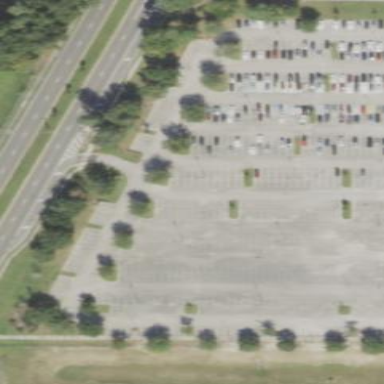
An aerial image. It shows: Parking area with surface.